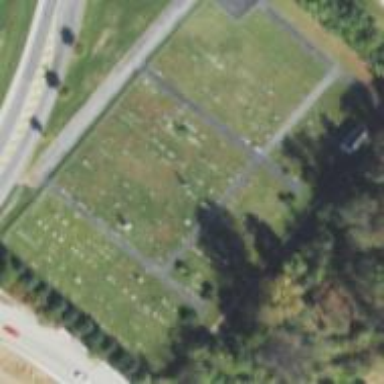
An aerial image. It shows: Cemetery.